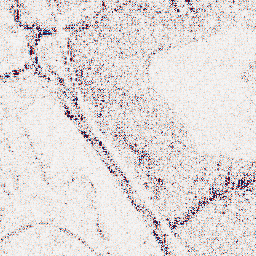
Category: wavelet
Decomposition family: wavelet_dwt
Decomposition parameters: wavelet: coif2
level: 1
Upsampling method: cubic_catmull_rom
Upsampling parameters: scale: 4
Upsampling scale: 4